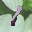
Label: 1